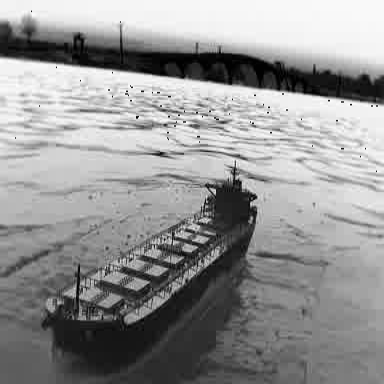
There is a liner in the infrared image.